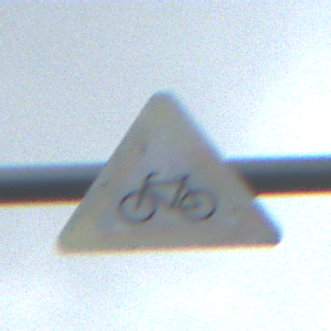
Verkehrszeichen: RadverkehrRechts
Umgebung: Outdoor, Suburban
Tageszeit: Midday
Wetter: Overcast
Licht: Natural
Jahreszeit: NotSpecified
Kontrast: LowContrast